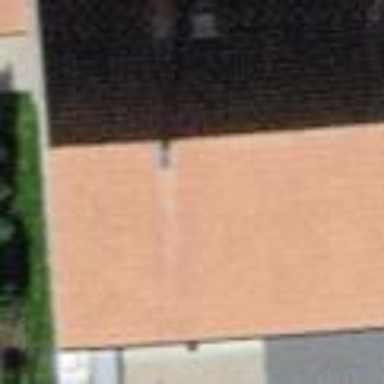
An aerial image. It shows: Detached building with gabled roof.